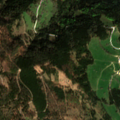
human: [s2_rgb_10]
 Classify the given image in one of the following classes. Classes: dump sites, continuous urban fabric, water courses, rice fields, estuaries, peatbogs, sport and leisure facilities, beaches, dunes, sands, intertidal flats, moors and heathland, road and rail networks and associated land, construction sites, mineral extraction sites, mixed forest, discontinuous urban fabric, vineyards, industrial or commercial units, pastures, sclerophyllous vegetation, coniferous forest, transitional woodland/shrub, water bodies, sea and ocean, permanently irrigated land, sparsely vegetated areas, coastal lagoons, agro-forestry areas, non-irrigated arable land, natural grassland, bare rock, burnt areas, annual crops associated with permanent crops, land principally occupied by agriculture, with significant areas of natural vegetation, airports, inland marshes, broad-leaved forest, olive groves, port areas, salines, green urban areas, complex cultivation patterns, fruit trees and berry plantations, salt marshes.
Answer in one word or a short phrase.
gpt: pastures, coniferous forest, mixed forest